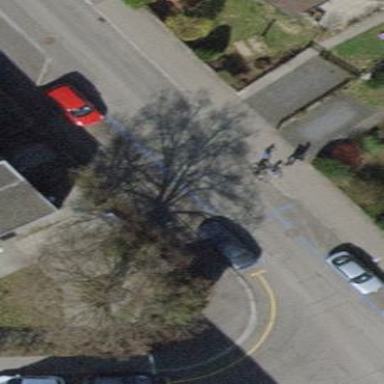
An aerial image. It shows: Street-side parking area with asphalt surface.